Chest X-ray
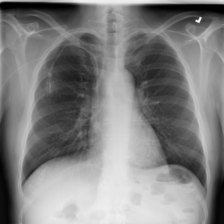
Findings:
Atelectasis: negative
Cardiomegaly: negative
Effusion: negative
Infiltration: negative
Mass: negative
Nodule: negative
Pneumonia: negative
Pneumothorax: negative
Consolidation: negative
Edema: negative
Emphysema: negative
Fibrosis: negative
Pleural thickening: negative
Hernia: negative